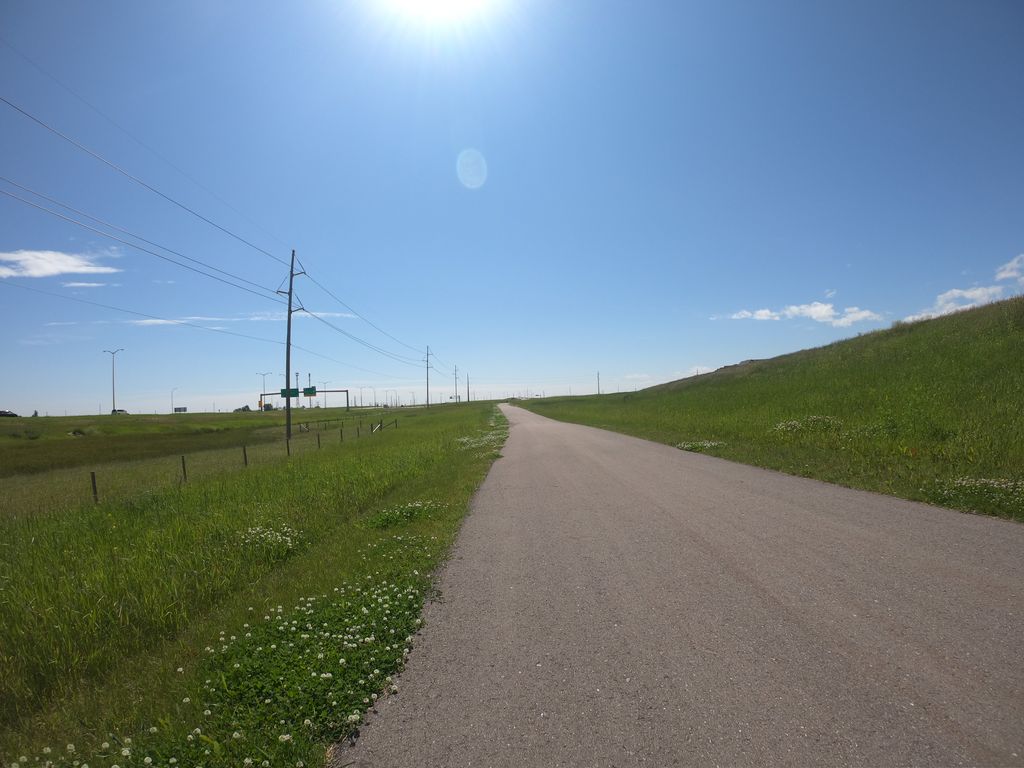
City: calgary